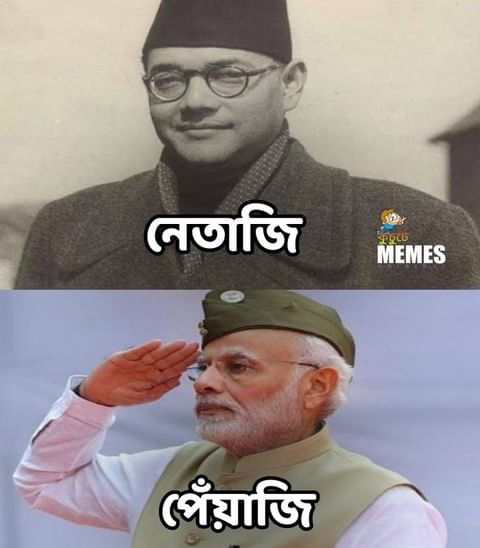
Text: নেতাজি পেঁয়াজি
Label: Hate
Hate category: Political
Targeted group: Organization